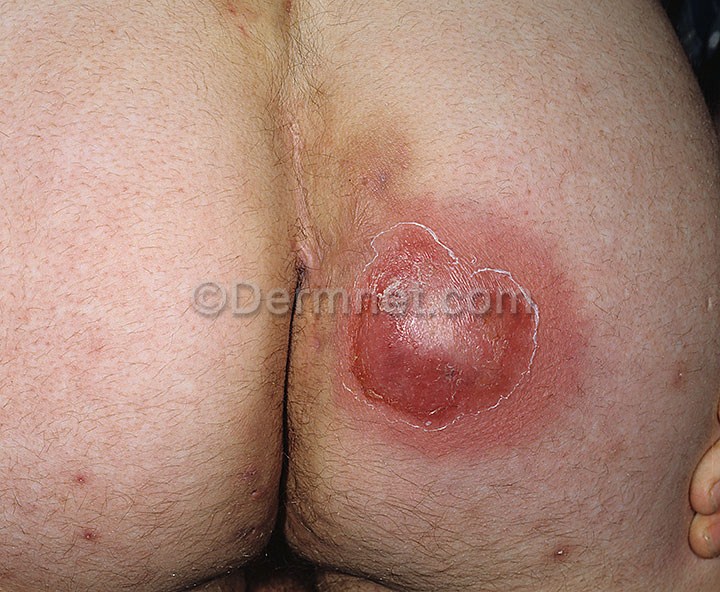
Disease: Cellulitis Impetigo and other Bacterial Infections